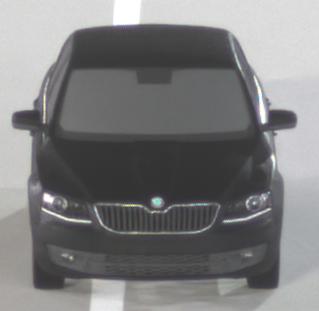
Make: Skoda
Model: Octavia 1.2 TSI
Detailed model: Octavia (III) Limousine
Model produced from: 2013/02
Model produced until: 2015/04
Doors: 5
Color: black
Road condition: dry road
Daytime: night
Contrast: high contrast